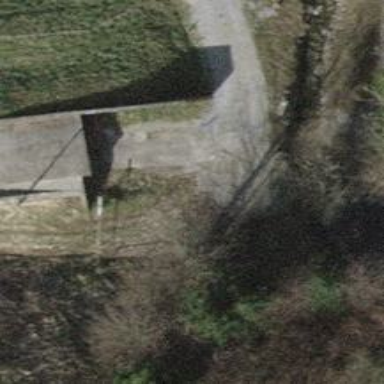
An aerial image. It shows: Retaining wall.